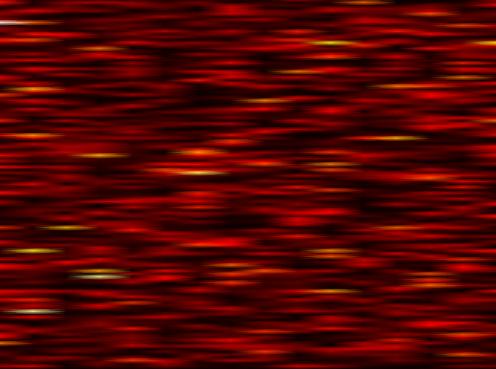
Label: UFMC